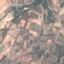
Label: PermanentCrop